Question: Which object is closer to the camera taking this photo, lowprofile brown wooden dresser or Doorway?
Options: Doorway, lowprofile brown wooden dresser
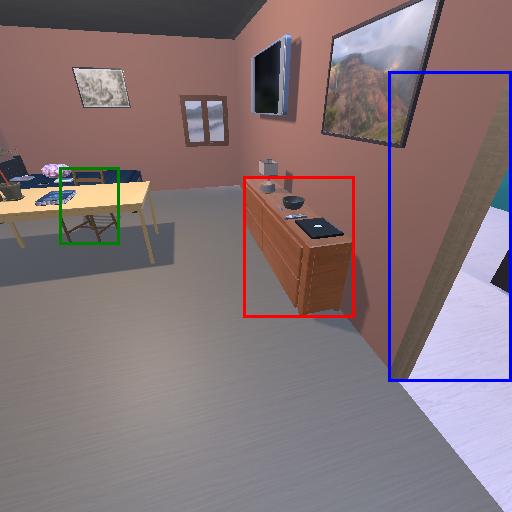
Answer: Doorway